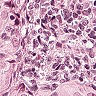
Metastatic tissue present: yes